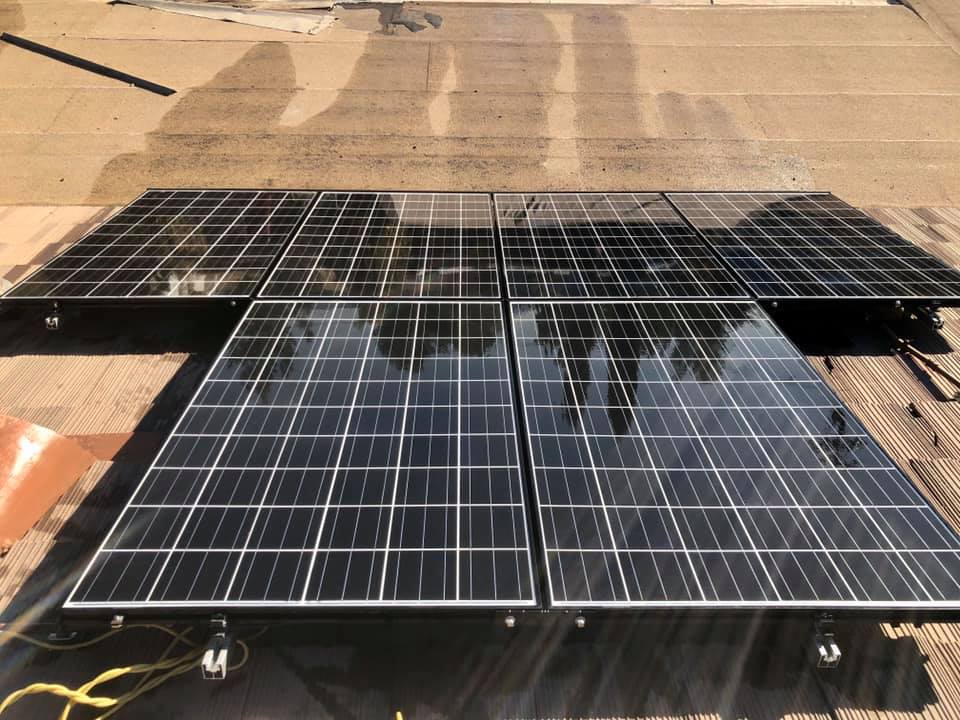
Label: Clean